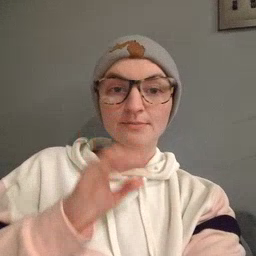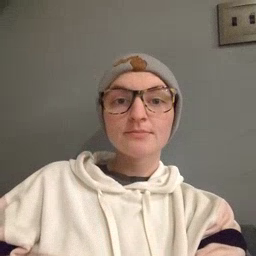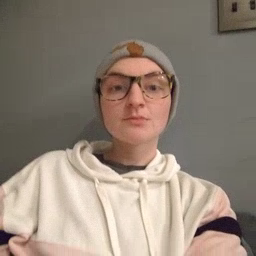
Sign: drink